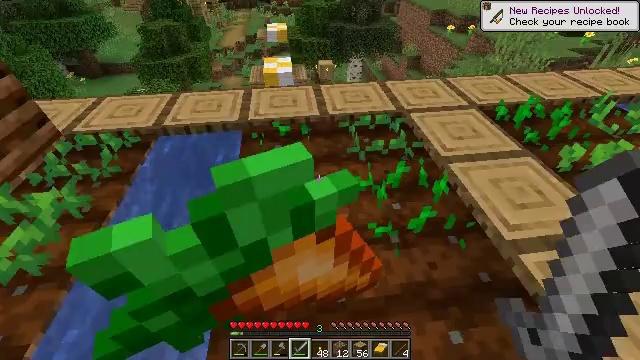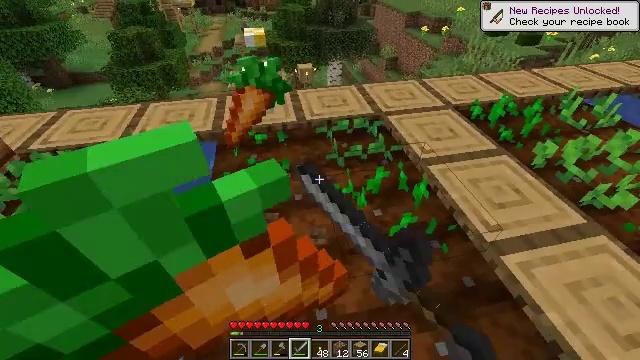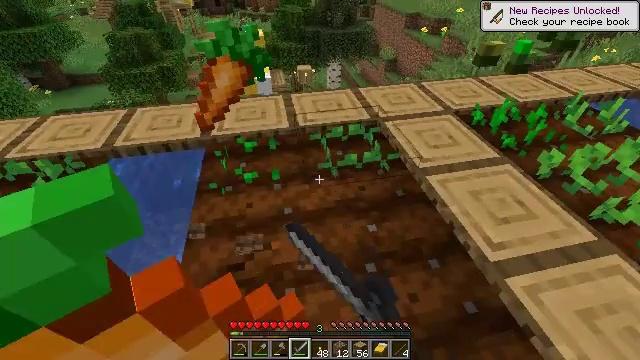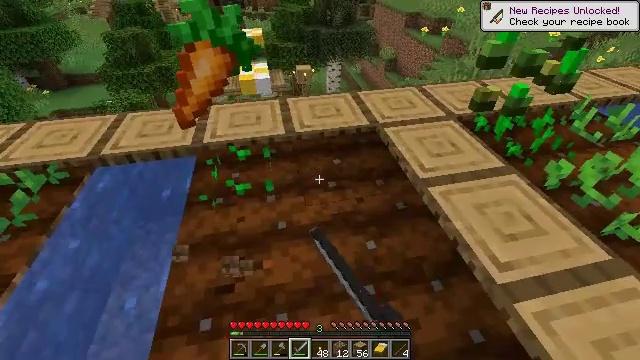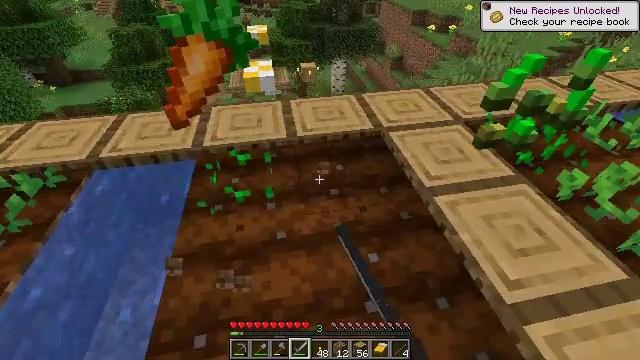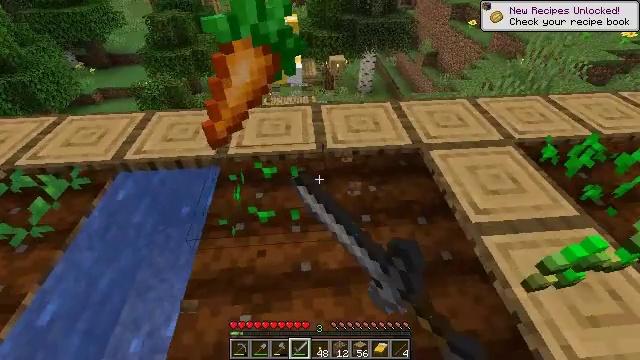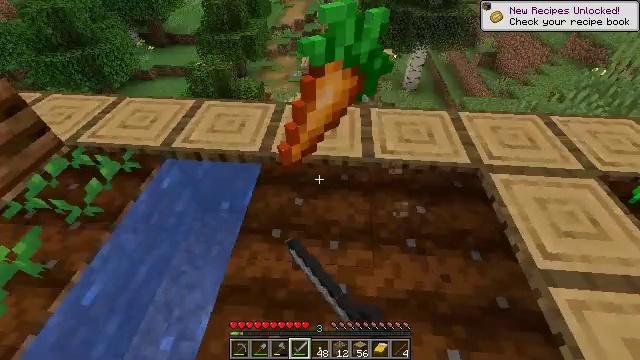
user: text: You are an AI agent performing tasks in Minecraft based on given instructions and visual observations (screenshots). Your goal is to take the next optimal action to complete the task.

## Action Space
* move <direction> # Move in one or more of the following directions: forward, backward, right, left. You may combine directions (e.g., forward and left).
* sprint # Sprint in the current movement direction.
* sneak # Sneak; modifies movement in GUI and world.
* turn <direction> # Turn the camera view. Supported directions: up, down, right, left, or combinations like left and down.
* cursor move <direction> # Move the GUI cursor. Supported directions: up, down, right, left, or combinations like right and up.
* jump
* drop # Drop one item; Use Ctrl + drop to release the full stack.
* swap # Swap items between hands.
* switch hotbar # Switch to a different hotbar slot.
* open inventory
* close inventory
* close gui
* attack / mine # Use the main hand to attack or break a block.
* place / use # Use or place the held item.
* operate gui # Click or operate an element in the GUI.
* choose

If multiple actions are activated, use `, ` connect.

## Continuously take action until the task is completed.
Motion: motion action
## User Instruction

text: Harvest wheat from the field.
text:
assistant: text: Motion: move forward and move right, turn right, attack / mine
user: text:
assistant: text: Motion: move forward, attack / mine
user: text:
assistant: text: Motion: move forward, attack / mine
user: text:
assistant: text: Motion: move forward and move left, turn left, attack / mine
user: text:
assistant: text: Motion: move forward and move left, turn left and down, attack / mine
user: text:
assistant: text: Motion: move forward and move left, turn left and down, attack / mine
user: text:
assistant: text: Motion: attack / mine